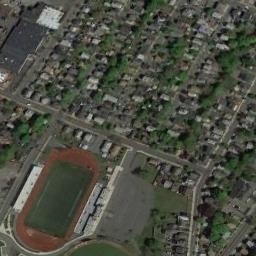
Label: ground_track_field